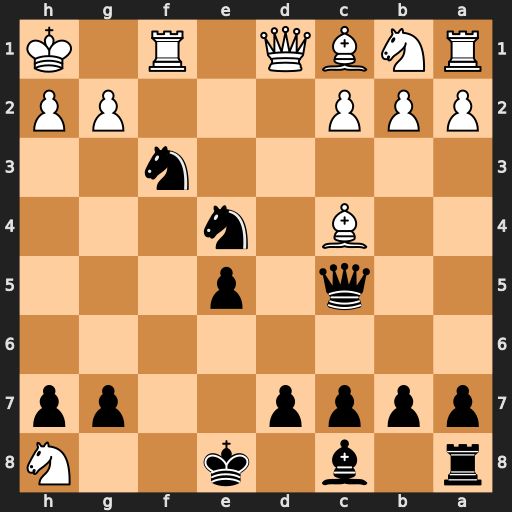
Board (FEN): r1b1k2N/pppp2pp/8/2q1p3/2B1n3/5n2/PPP3PP/RNBQ1R1K
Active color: b
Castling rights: q
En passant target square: -
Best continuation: Qg1+ Rxg1 Nf2#